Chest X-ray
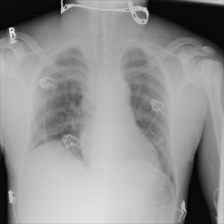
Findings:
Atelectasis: negative
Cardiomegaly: negative
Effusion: negative
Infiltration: negative
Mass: negative
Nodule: negative
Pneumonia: negative
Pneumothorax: negative
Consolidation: negative
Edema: negative
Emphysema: negative
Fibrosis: negative
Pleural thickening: negative
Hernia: negative